Interaction volume radius: 10 \u00c5
Interaction volume height: 20 \u00c5
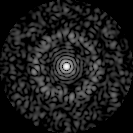
Disorder parameter: 0.8491